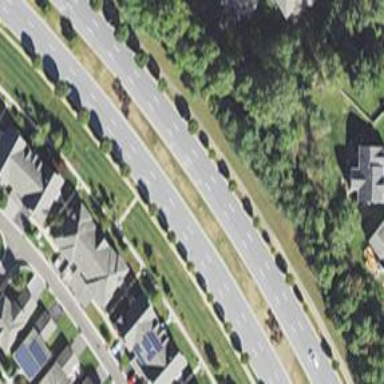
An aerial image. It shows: Tertiary road.